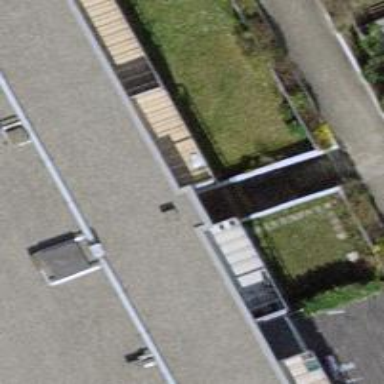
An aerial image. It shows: Garden enclosed by fence.